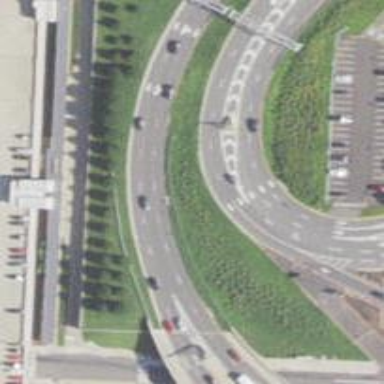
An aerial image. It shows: Motorway junction.